Field crop: tomato
Growth stage: 2
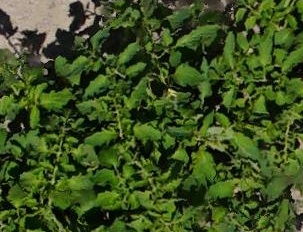
Species: tomato